Question: What I have here is very strange to me...
'''
Select BARCODE, DATA
from HISTORIA
WHERE BARCODE='25405187' AND DATA = '2013-03-08 00:00:00.000'
Select BARCODE, DATA
from HISTORIA
WHERE BARCODE='25405187'
'''
Simple right?
Now please look at returned data:

Ekhmmm... why... Why... WHYYYY? :) As you see proper dates are there, but comparison kills results.
I have SQL Server 2005 Express and the Management Studio Express
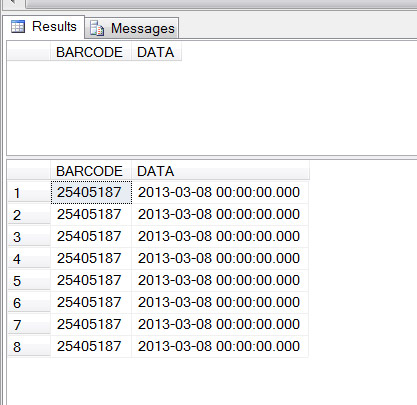
Answer: ''2013-03-08 00:00:00.000'' is <URL> when casting to 'datetime'. It can either mean 3rd of August or 8th of March.
It depends upon your <URL>.
'''
SET LANGUAGE english
SELECT CAST('2013-03-08 00:00:00.000' AS DATETIME) AS english
SET LANGUAGE british
SELECT CAST('2013-03-08 00:00:00.000' AS DATETIME) AS british
'''
Returns
'''
Changed language setting to us_english.
english
-----------------------
2013-03-08 00:00:00.000
'''
---
'''
Changed language setting to British.
british
-----------------------
2013-08-03 00:00:00.000
'''
Use
'''
WHERE BARCODE='25405187' AND DATA = '20130308 00:00:00.000'
'''
Or more simply
'''
WHERE BARCODE='25405187' AND DATA = '20130308'
'''